Interaction volume radius: 5 \u00c5
Interaction volume height: 15 \u00c5
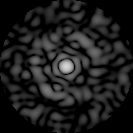
Disorder parameter: 0.8821